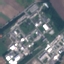
Label: Industrial